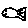
Label: fish